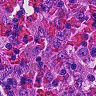
Metastatic tissue present: no